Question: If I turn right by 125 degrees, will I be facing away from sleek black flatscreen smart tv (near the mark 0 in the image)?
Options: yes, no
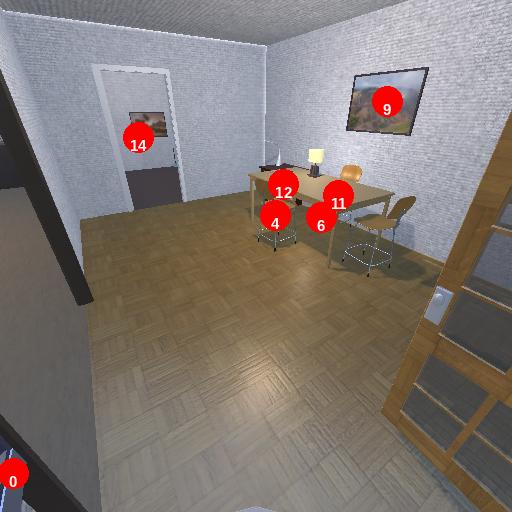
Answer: yes